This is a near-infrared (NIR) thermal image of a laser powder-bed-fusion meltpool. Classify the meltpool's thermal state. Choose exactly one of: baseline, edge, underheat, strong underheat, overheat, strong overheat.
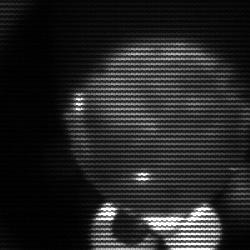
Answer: edge